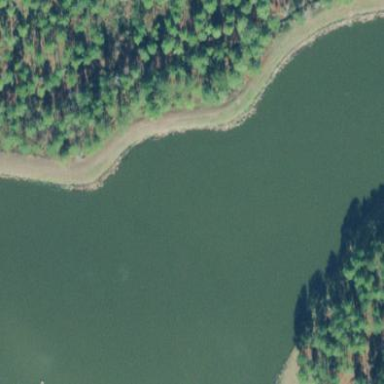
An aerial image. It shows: Reservoir of natural water.